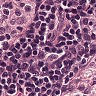
Metastatic tissue present: no